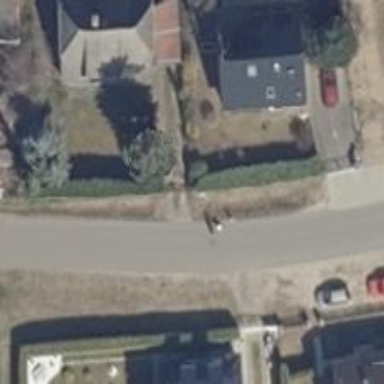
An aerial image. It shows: Smooth asphalt road in residential area.